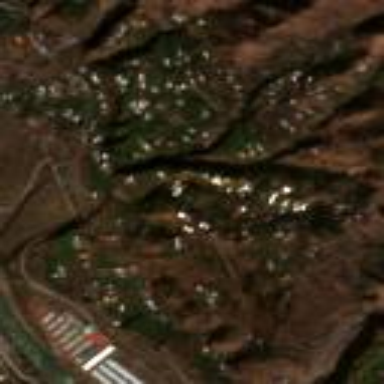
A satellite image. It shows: Mountainous rural residential area.